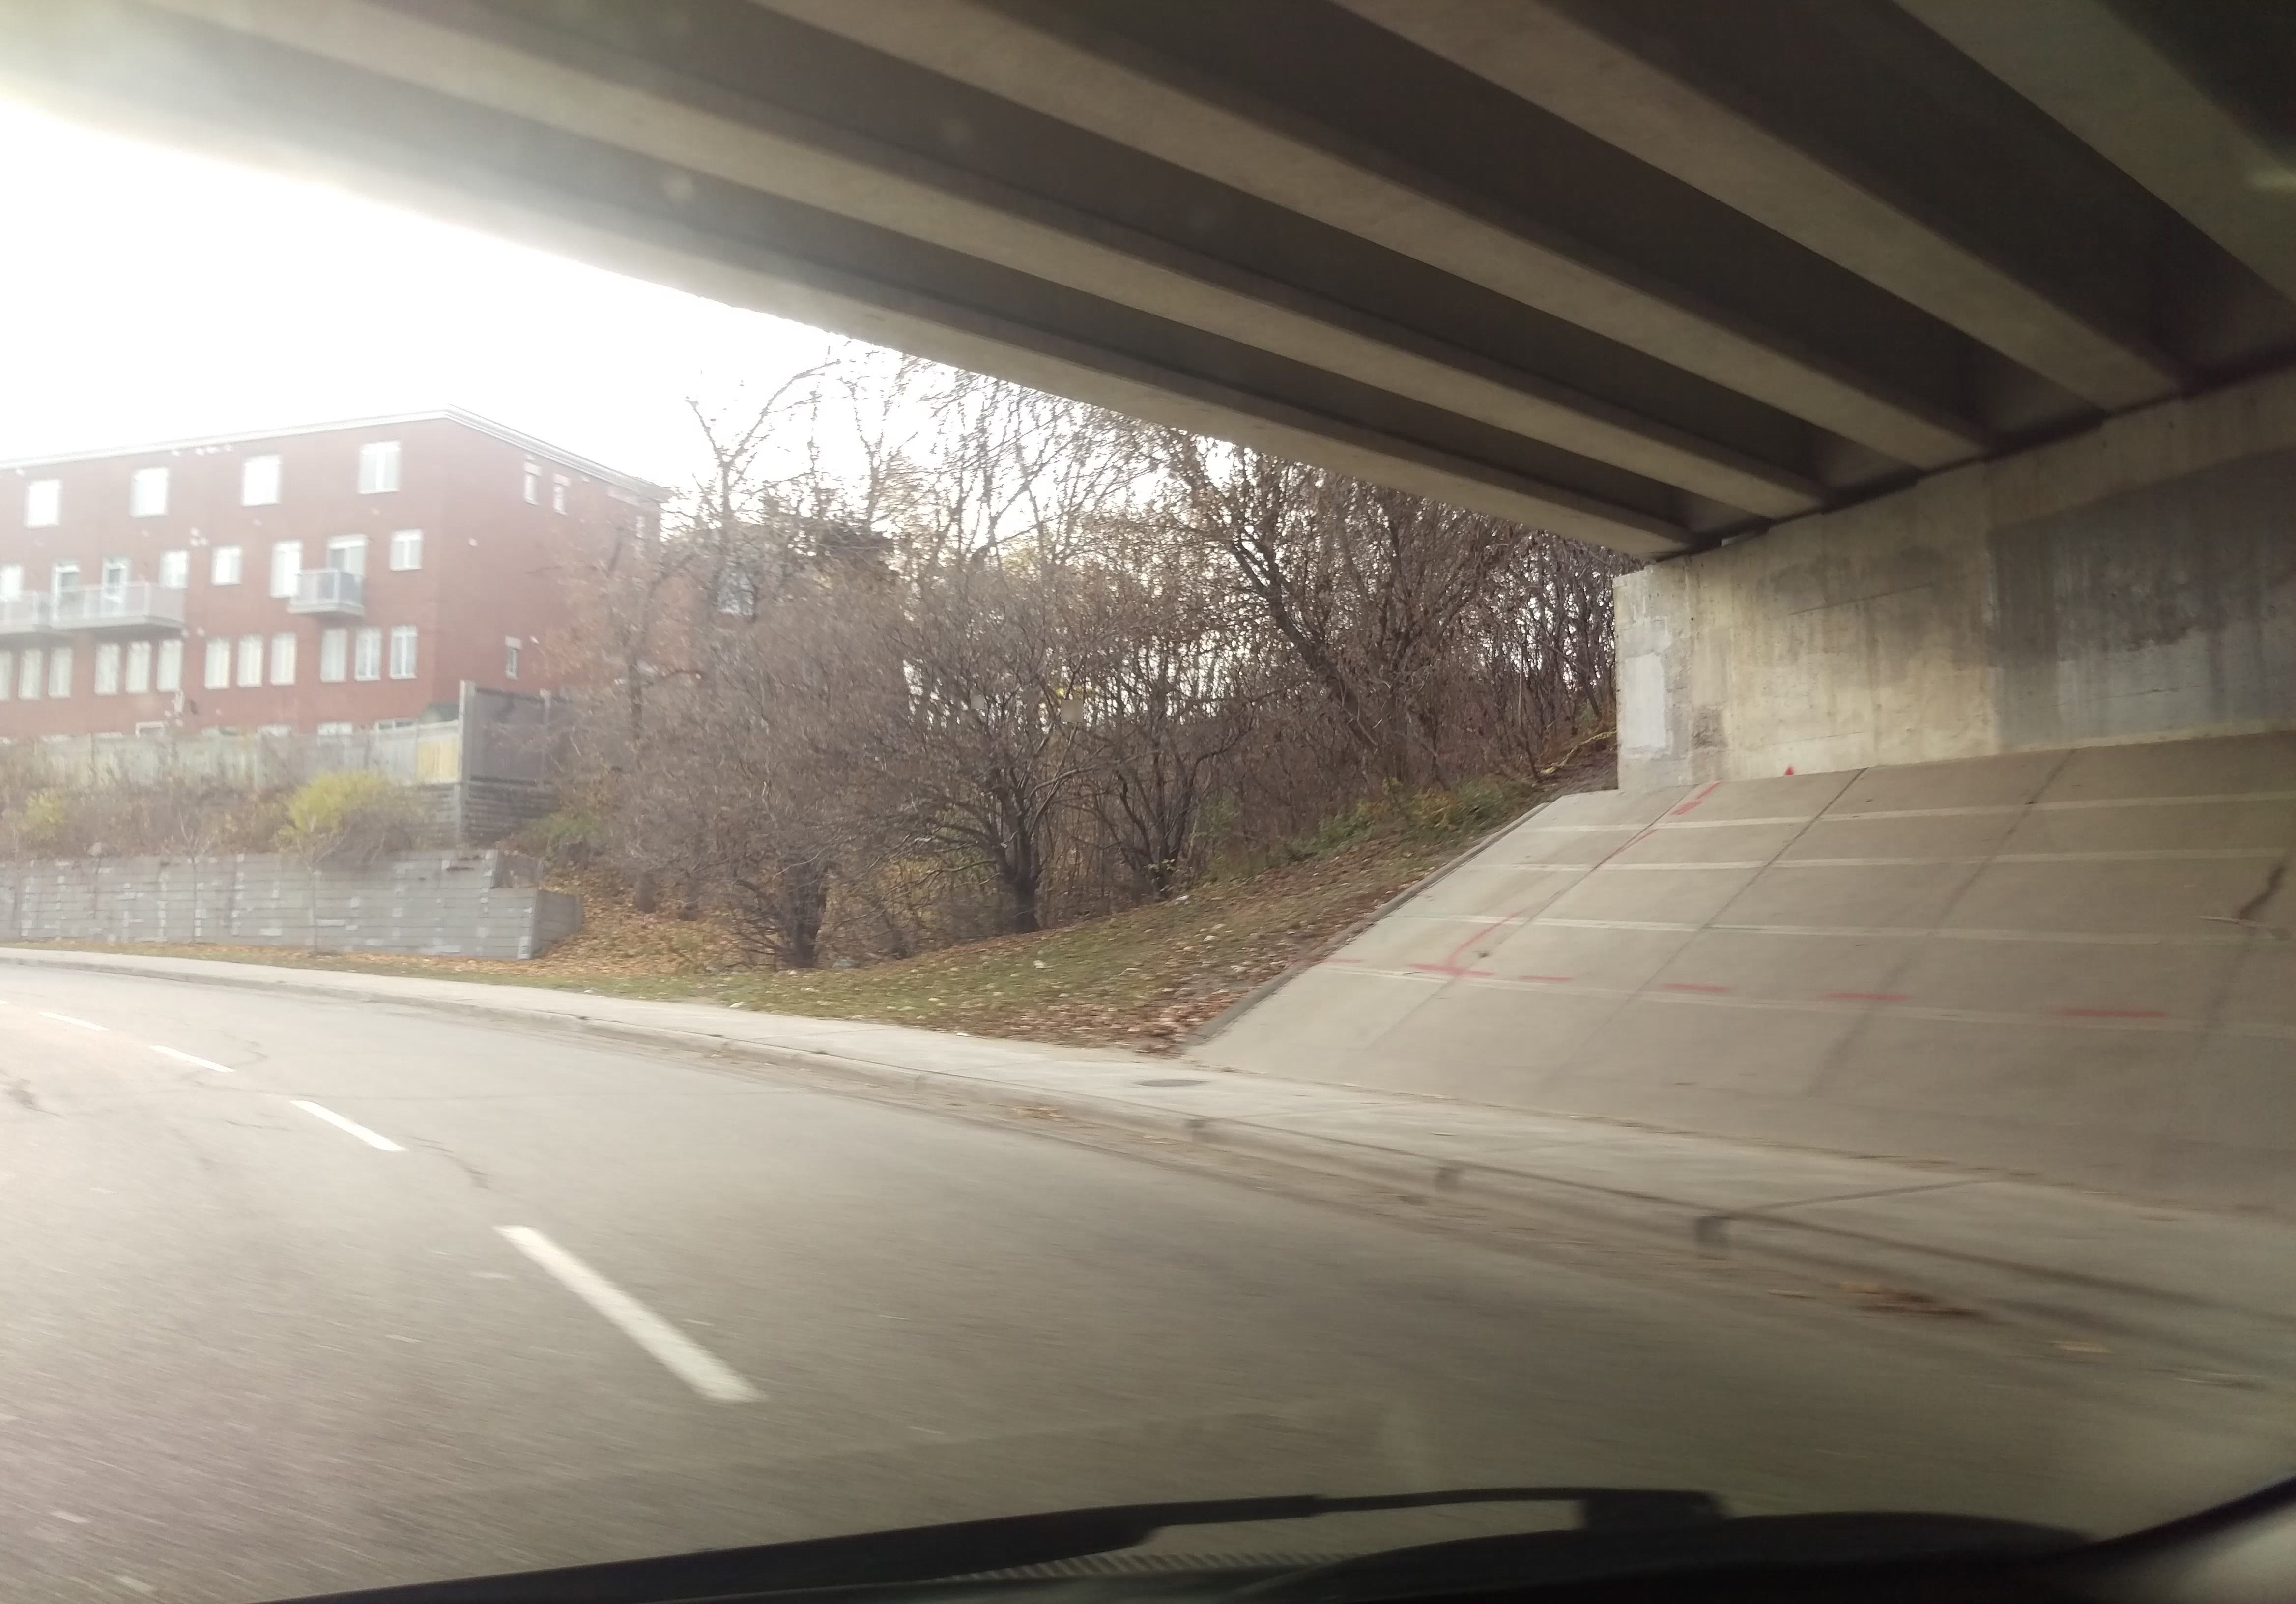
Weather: cloudy
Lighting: day
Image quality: slightly poor
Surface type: driving surface
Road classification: footway
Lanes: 1, 2
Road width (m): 1.5
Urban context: urban centre
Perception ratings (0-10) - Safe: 2.17, Lively: 4.46, Beautiful: 1.92, Boring: 8.65, Depressing: 5.06, Wealthy: 3.16